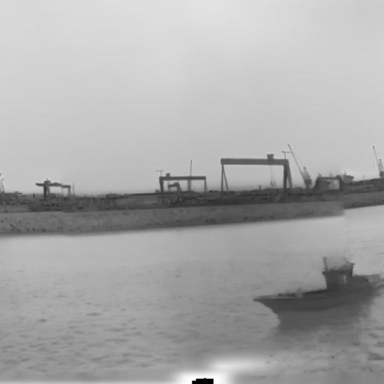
There is a bulk_carrier in the infrared image.